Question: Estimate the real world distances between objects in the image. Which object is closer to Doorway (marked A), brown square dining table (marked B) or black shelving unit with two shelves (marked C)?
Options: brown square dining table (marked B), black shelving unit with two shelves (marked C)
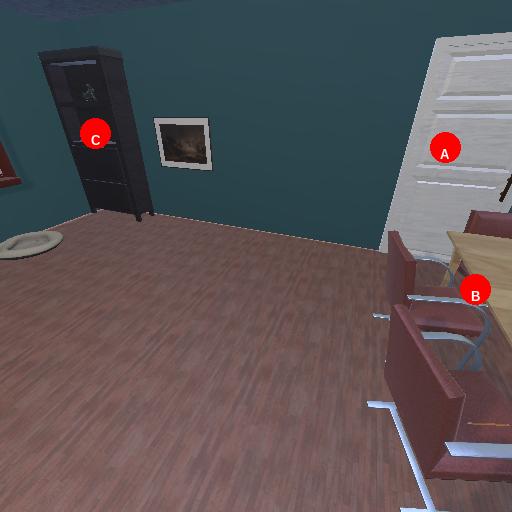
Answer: brown square dining table (marked B)